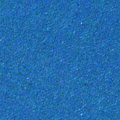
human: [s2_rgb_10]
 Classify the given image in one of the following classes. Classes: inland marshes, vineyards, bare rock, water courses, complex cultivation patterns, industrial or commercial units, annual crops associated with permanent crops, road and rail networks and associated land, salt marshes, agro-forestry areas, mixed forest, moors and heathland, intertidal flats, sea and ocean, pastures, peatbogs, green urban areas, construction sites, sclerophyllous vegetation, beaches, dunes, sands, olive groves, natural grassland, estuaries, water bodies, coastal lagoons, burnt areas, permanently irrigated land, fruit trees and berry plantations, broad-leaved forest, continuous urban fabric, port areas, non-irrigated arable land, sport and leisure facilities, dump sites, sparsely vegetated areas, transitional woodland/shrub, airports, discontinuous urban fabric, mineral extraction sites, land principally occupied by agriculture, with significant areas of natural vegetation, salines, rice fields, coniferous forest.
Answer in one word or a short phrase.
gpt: sea and ocean